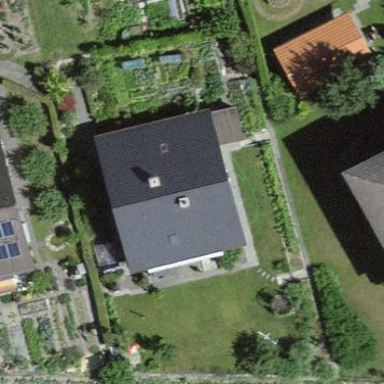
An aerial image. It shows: Residential building with gabled roof oriented across.